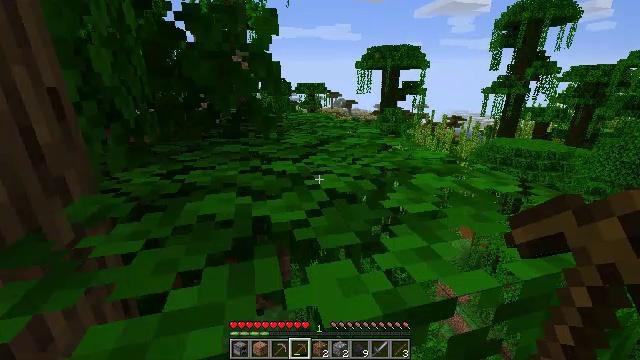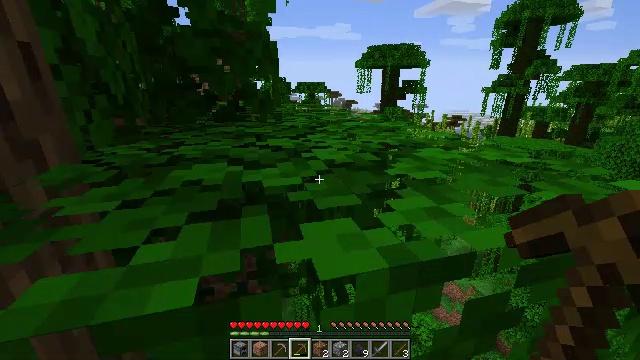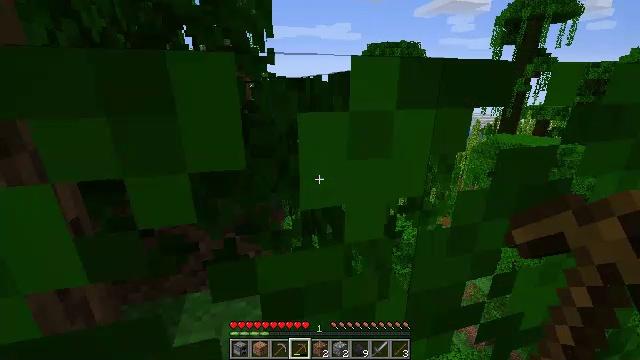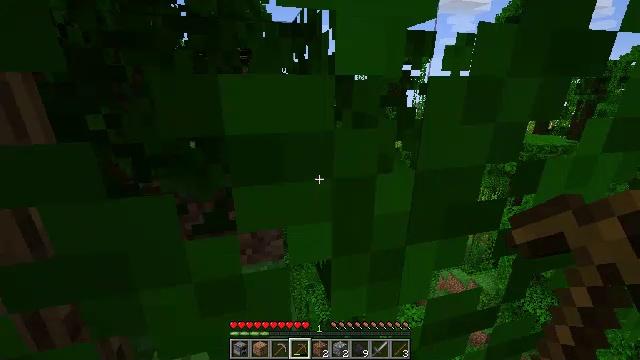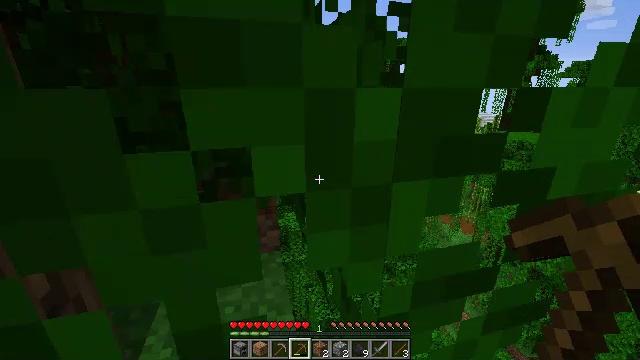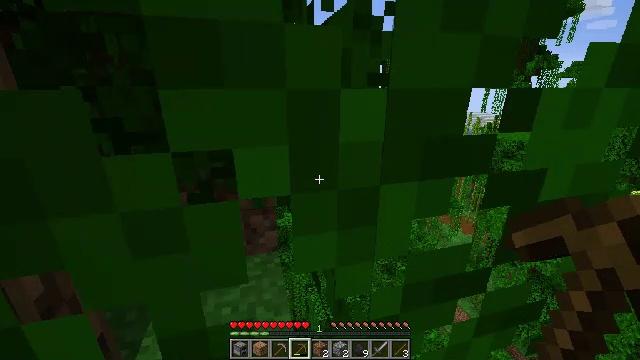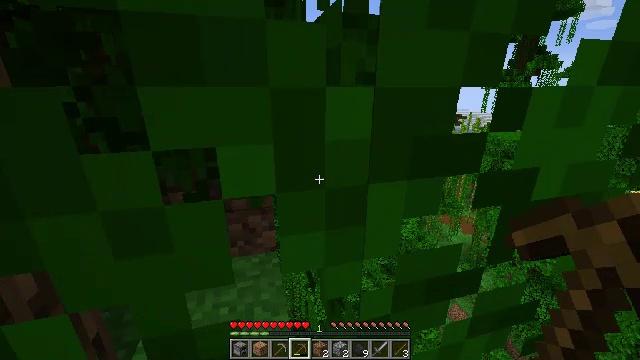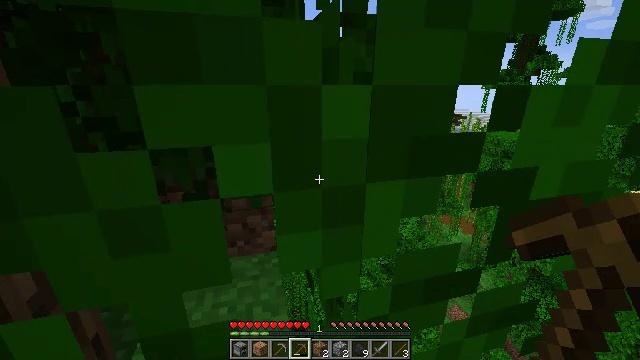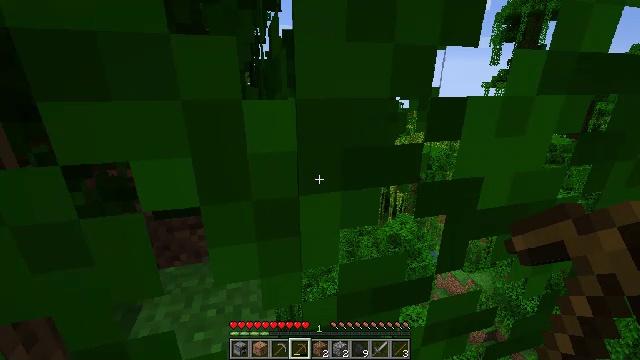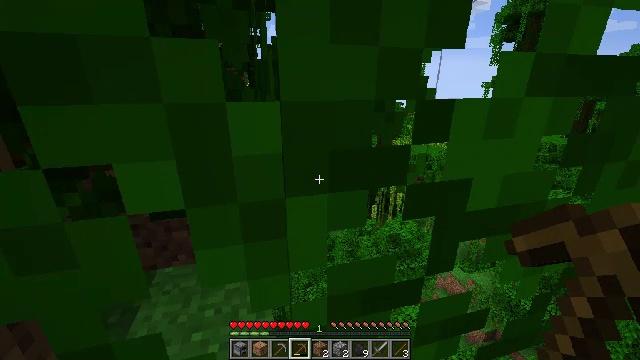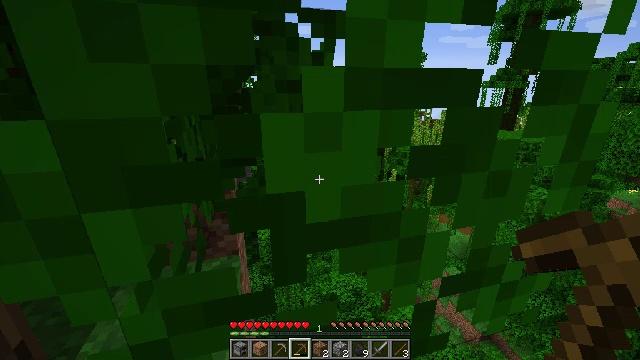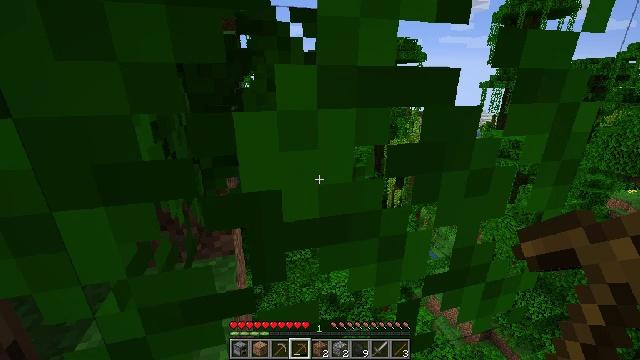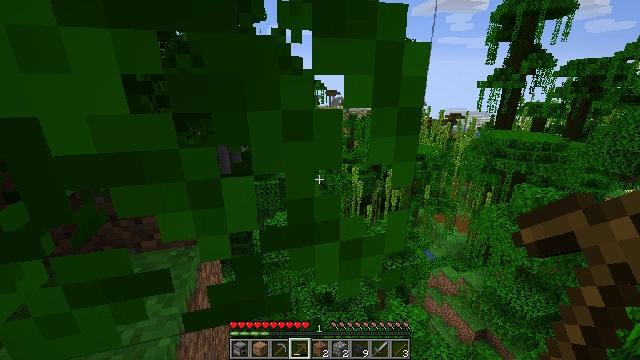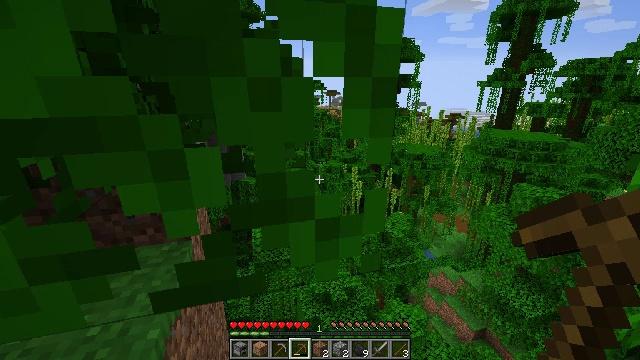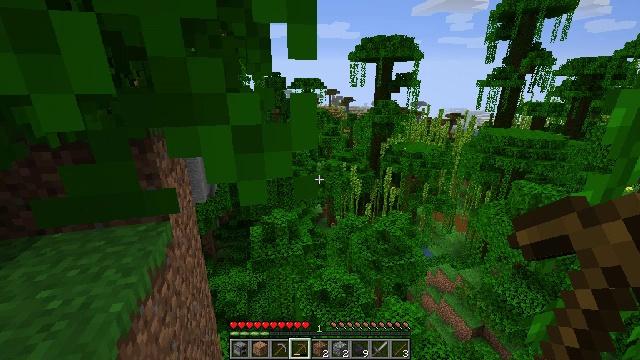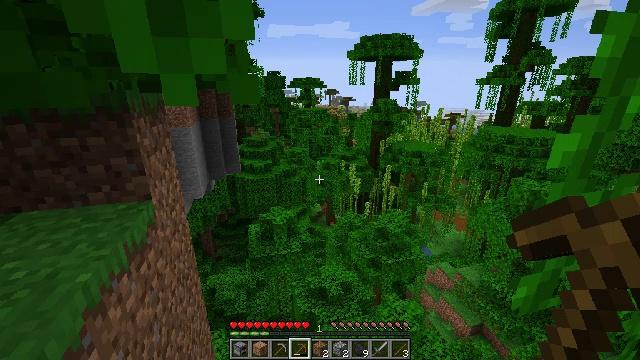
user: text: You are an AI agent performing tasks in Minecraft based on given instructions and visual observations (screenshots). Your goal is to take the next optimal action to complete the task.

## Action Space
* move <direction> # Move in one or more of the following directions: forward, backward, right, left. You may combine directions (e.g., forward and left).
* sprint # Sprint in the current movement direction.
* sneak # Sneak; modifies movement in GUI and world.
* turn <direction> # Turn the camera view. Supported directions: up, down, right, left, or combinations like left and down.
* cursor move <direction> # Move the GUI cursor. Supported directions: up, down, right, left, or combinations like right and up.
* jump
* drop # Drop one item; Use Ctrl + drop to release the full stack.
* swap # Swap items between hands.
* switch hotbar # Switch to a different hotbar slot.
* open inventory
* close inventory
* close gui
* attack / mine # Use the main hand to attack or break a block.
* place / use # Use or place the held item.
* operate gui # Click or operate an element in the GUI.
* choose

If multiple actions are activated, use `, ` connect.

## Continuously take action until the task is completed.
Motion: motion action
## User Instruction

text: Break the melon to get slices.
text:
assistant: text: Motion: no_op
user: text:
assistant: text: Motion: no_op
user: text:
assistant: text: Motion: no_op
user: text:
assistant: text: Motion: no_op
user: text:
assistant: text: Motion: no_op
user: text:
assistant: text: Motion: no_op
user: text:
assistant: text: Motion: no_op
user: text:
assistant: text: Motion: move right
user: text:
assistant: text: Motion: move right
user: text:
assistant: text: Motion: move right
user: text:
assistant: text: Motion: move right
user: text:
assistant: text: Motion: move right
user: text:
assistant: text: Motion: move right
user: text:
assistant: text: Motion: move right
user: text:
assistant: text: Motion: move right
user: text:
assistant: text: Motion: no_op
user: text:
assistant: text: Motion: no_op
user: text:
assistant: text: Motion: no_op
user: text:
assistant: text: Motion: no_op
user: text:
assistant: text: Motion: no_op
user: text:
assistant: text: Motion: no_op
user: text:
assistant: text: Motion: no_op
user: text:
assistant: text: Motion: no_op
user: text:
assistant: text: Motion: no_op
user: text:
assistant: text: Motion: no_op
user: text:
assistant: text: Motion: no_op
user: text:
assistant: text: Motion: no_op
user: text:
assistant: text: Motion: no_op
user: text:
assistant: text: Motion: no_op
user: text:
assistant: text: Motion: no_op